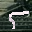
Label: 5